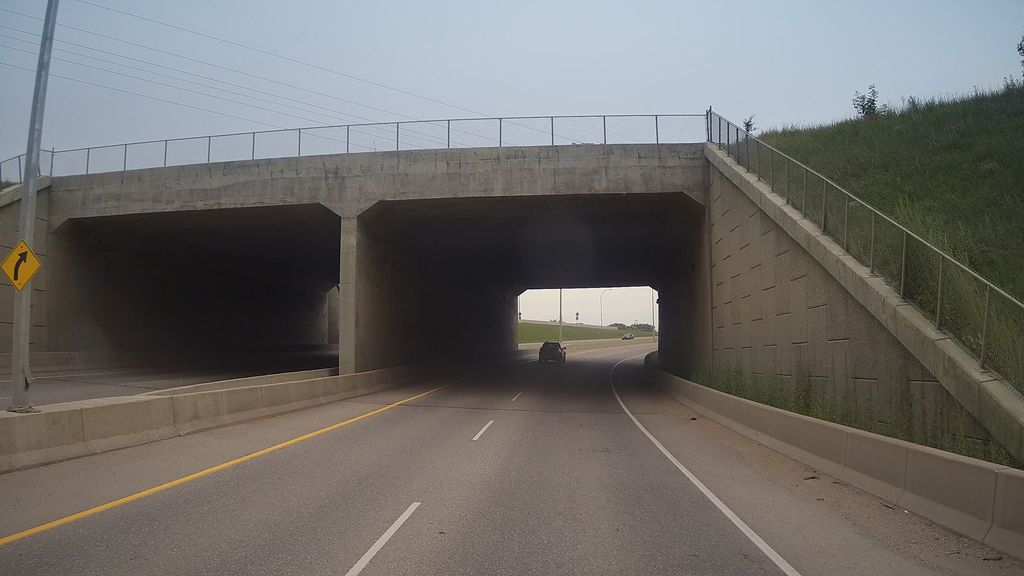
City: saskatoon